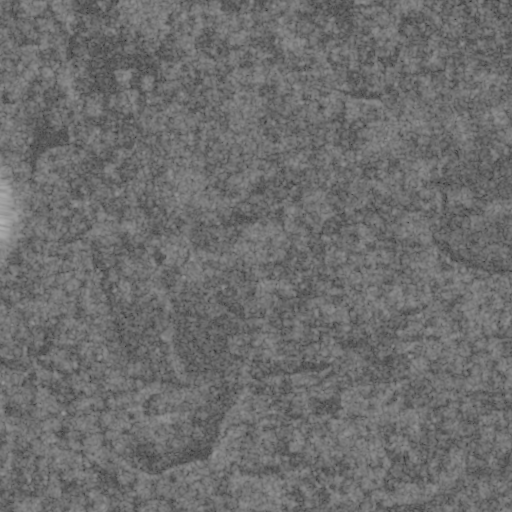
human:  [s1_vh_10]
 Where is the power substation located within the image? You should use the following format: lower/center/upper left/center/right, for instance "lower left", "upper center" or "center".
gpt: The power substation is located in the center left of the image.
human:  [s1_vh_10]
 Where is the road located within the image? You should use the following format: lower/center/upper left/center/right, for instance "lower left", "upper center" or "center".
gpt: There is no road in the image.

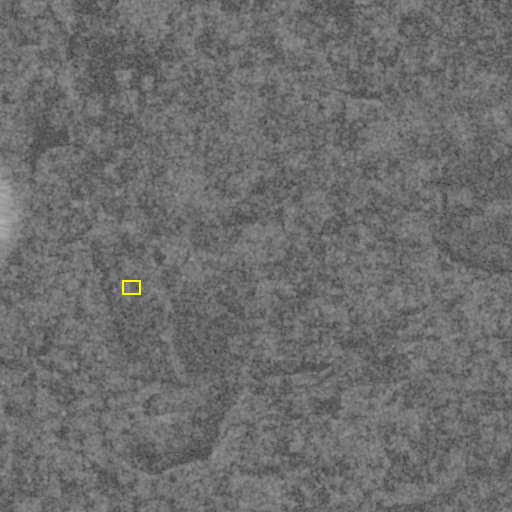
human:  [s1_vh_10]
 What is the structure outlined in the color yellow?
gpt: The structure outlined in yellow is a power substation.
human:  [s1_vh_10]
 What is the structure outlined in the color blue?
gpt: There is no blue outline.